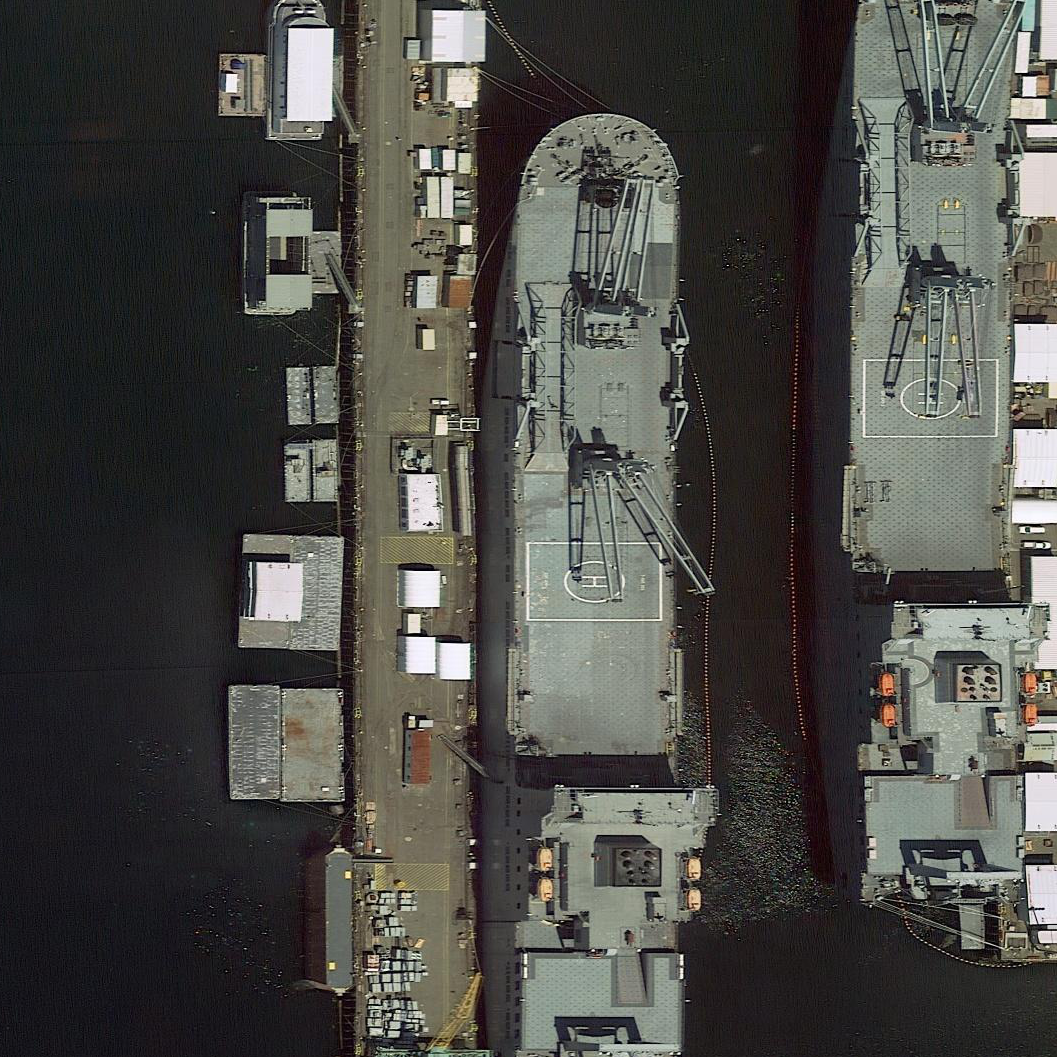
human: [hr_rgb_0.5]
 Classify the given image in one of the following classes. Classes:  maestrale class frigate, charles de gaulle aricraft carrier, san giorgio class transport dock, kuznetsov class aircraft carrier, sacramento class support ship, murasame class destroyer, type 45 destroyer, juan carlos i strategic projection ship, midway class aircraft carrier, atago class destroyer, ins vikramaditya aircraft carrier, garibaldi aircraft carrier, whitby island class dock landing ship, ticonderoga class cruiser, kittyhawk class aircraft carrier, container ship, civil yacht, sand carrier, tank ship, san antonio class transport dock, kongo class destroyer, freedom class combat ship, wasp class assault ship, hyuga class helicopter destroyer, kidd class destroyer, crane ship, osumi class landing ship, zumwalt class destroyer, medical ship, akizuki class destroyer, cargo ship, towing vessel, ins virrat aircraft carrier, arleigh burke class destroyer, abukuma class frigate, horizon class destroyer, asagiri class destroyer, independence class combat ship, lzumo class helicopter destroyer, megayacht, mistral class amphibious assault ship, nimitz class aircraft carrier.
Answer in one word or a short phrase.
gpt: Crane ship